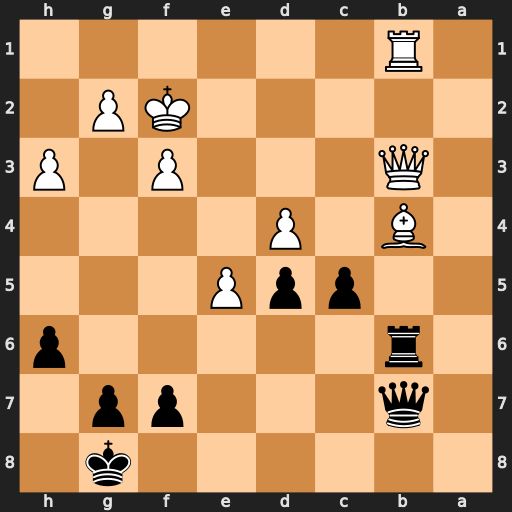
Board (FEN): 6k1/1q3pp1/1r5p/2ppP3/1B1P4/1Q3P1P/5KP1/1R6
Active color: b
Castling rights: -
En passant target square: -
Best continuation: Rxb4 Qa3 Rxb1